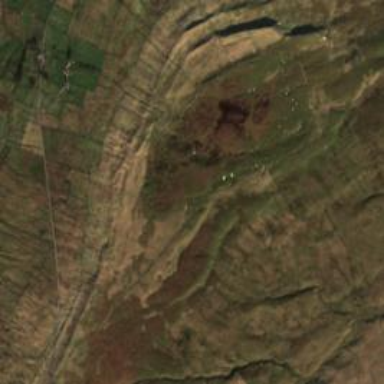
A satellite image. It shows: Natural area of fell.